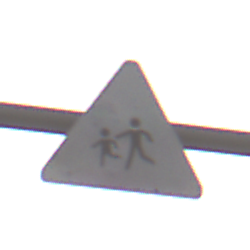
Verkehrszeichen: KinderRechts
Umgebung: Outdoor, Nature
Tageszeit: SunriseSunset
Wetter: Clear
Licht: Natural
Jahreszeit: NotSpecified
Kontrast: LowContrast